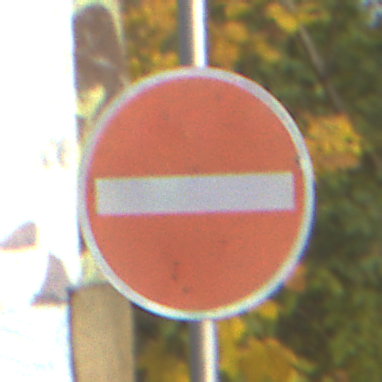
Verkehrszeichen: VerbotDerEinfahrt
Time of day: MorningAfternoon
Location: Outdoor (Urban)
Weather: PartlyCloudy
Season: NotSpecified
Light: Natural